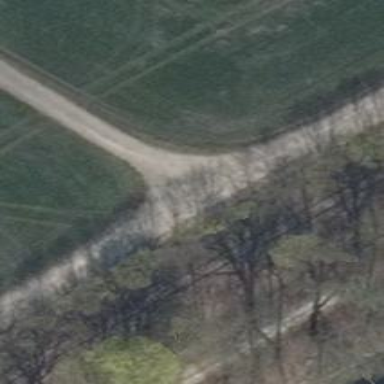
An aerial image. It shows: Compacted track road.